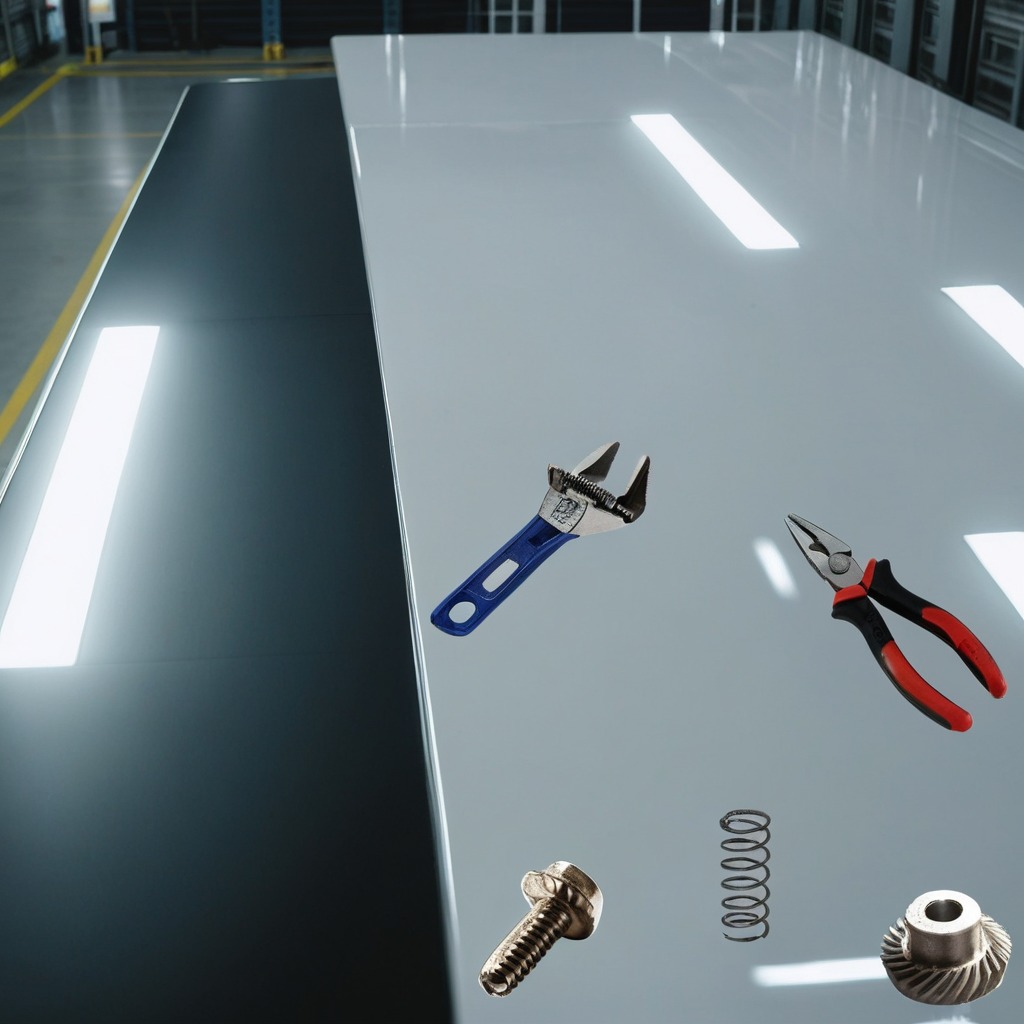
A steel gear with teeth, a metal machine screw, pliers, a coiled metal spring, and a wrench are lying on the high-gloss table.